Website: home-depot
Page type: payment
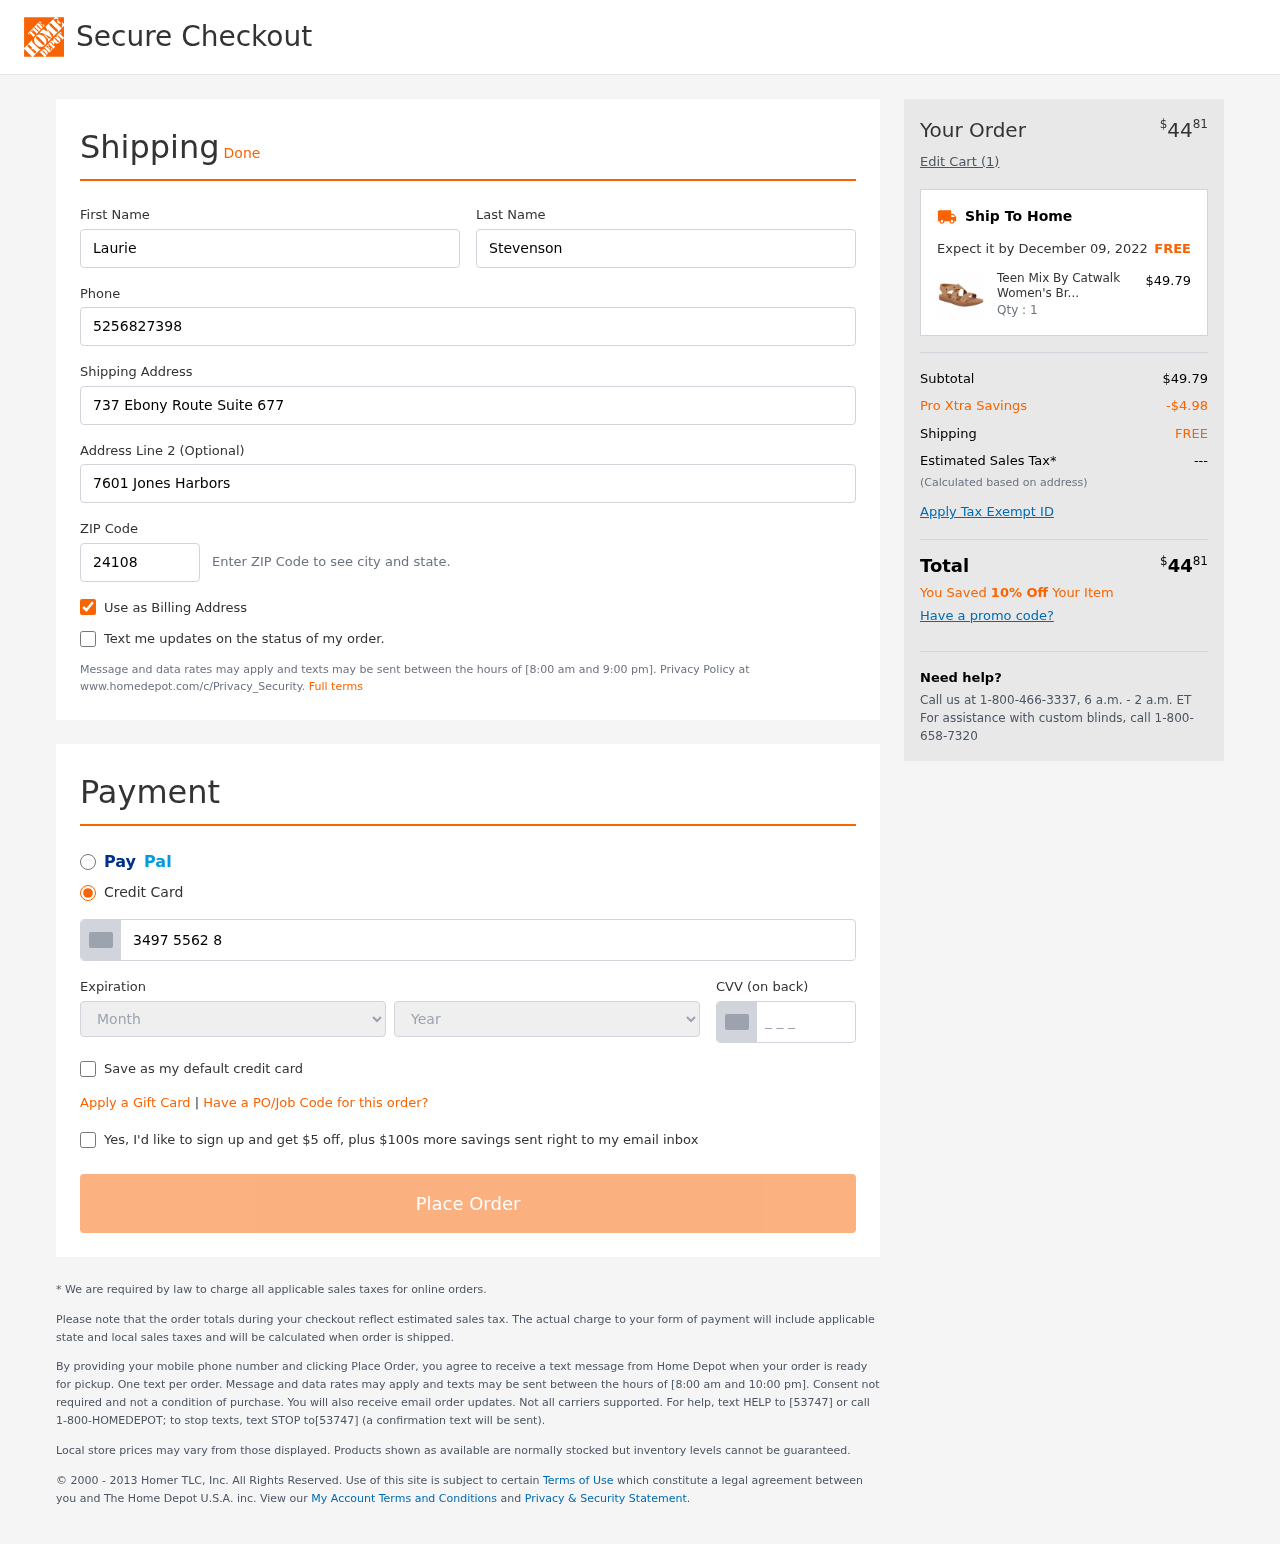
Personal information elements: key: PII_CARD_CVV
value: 6151
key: PII_CARD_EXPIRY_MONTH
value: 09
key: PII_CARD_EXPIRY_YEAR
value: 28
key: PII_CARD_NUMBER
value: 3497 5562 8269 473
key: PII_FIRSTNAME
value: Laurie
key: PII_LASTNAME
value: Stevenson
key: PII_PHONE
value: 5256827398
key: PII_POSTCODE
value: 24108
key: PII_STREET
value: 737 Ebony Route Suite 677
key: PII_STREET2
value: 7601 Jones Harbors
Product elements: key: PRODUCT1_NAME
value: Teen Mix By Catwalk Women's Brown Footwear-4 UK (36 EU) (6 US) (TM4262BR_A)
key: PRODUCT1_PRICE
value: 49.79
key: PRODUCT1_QUANTITY
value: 1
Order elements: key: ORDER_TOTAL
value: $4481
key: ORDER_NUM_ITEMS
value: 1
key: ORDER_DELIVERY_DATE
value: December 09, 2022
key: ORDER_SUBTOTAL
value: $49.79
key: ORDER_DISCOUNT
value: -$4.98
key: ORDER_SHIPPING_COST
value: FREE